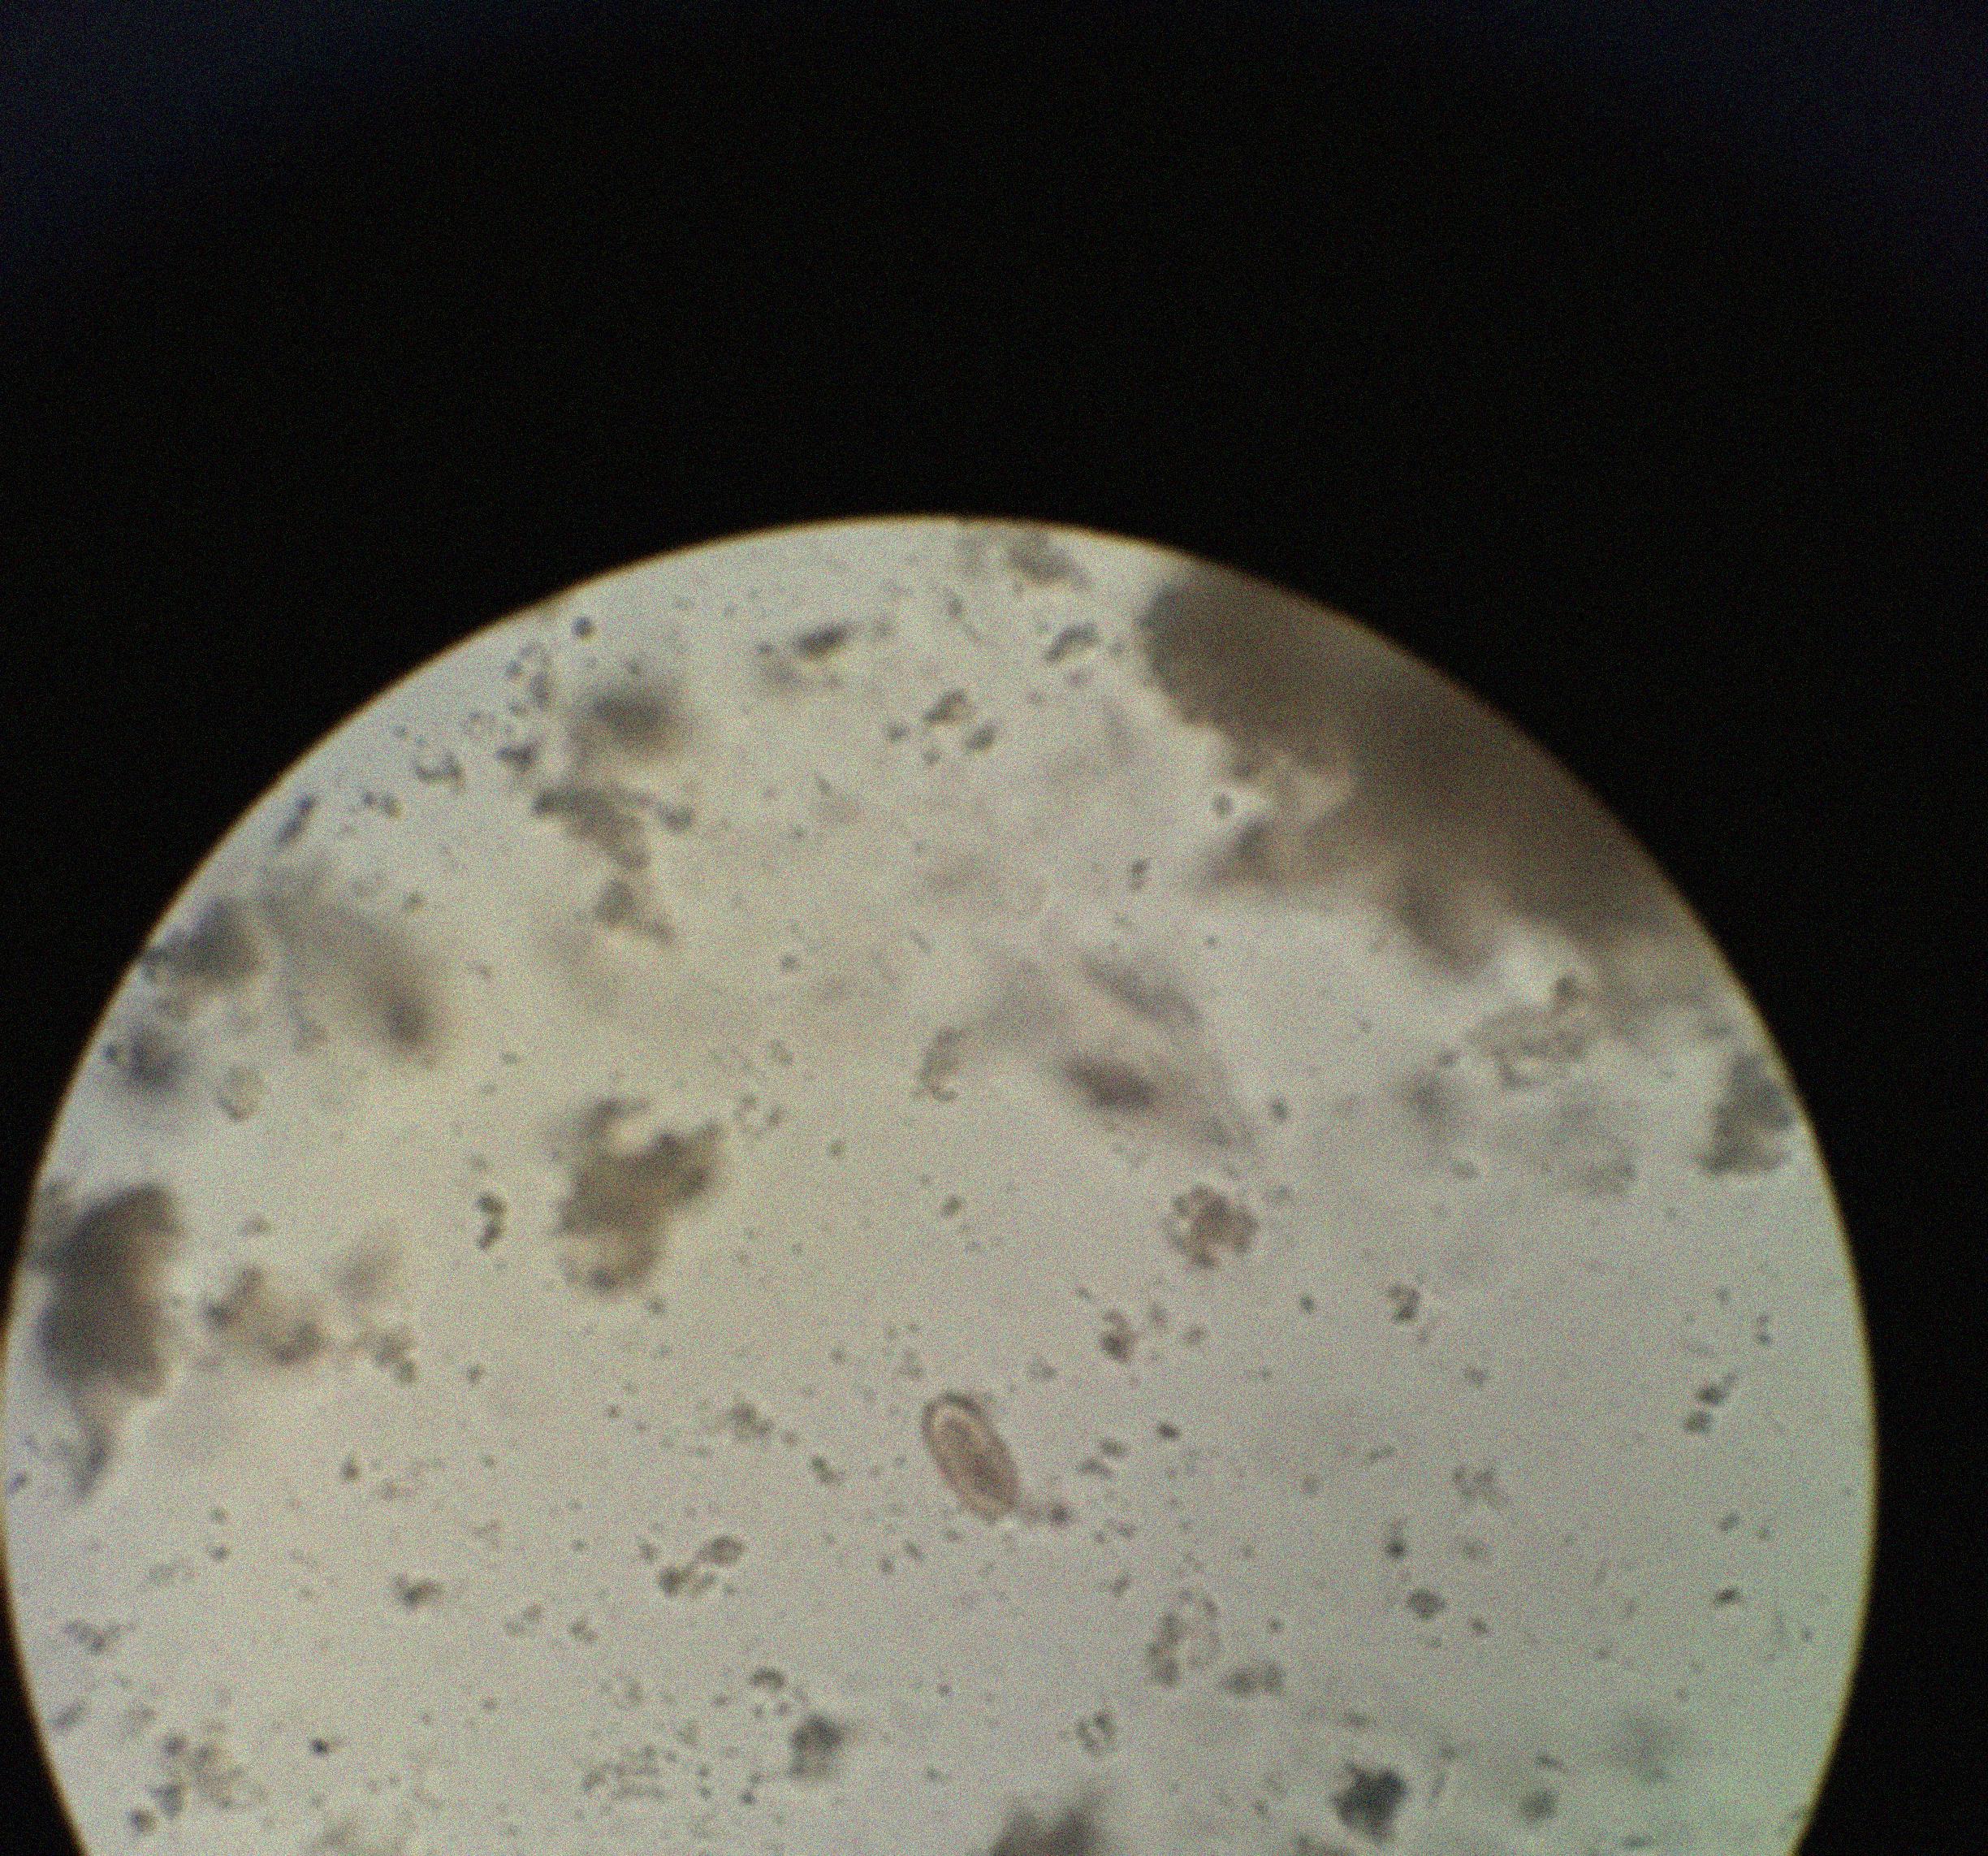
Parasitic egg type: Capillaria philippinensis